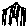
Label: circle